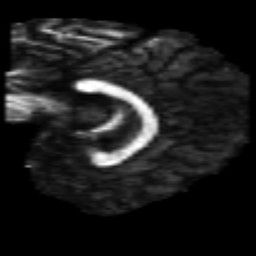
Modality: FA
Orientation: sagittal
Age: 23
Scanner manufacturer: philips
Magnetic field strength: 3 T
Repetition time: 7.742 s
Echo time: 0.1219 s